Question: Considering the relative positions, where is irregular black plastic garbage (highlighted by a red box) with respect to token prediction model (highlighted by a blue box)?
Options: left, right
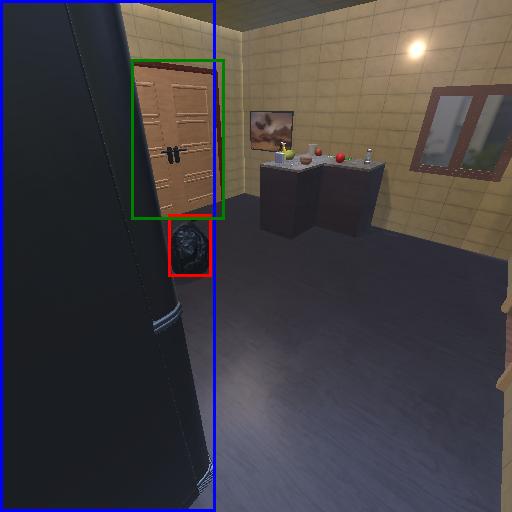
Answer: left